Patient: sex M, age 22
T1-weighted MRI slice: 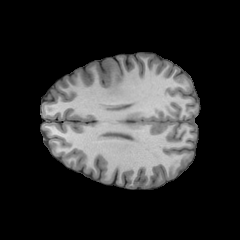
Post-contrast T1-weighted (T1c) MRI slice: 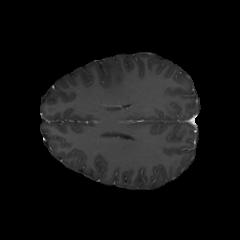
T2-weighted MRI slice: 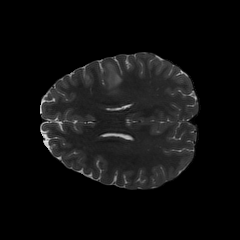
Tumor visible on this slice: yes
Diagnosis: Astrocytoma, IDH-mutant
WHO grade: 2